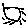
Label: sun